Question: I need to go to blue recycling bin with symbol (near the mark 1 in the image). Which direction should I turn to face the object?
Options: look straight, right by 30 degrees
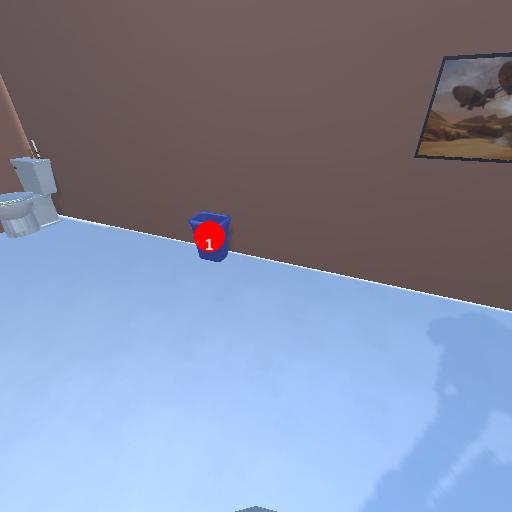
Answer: look straight